Question: I have a problem managing a class in JMX. I exposed it to JMX, and set the manageable methods and attributes of my class by adding annotation but when I open my bean in the JConsole it exposed all the methods and it prints me the output like illustrated in the screenshot below :

I can still use my exposed methods without any problems but it's a bit annoying to allways have this error's window popping and to have to scroll down to find my exposed methods.
Here is how I declared my bean :
'''
<bean name="MBeanExporter" class="org.springframework.jmx.export.MBeanExporter">
<property name="beans">
<map>
<entry key="SmartTrade:name=tickEngine" value-ref="aggregationEngine" />
</map>
</property>
</bean>
'''
with aggregationEngine is a reference to my class :
'''
<bean name="aggregationEngine" class="com.smarttrade.tick.engine.TickEngine">
<!-- list of properties .... -->
</bean>
'''
and here a part of my class where you can see that 'setTickDataReader(..)' is not exposed but still appears in the JConsole, and also how I made my annotations for the good methods :
'''
public void setTickDataReader(TickDataReader tickDataReader) {
this.tickDataReader = tickDataReader;
}
public void setEnabled(boolean enabled) {
this.enabled = enabled;
}
@ManagedOperation(description = "Activate or deactivate tick data")
@ManagedOperationParameters({ @ManagedOperationParameter(name = "enable", description = "boolean") })
public void enableTickData(boolean enable) {
this.enabled = enable;
if (enabled) {
init();
} else {
unsubscribe();
}
}
'''
Any idea of where it can come from ?
Thanks in advance.
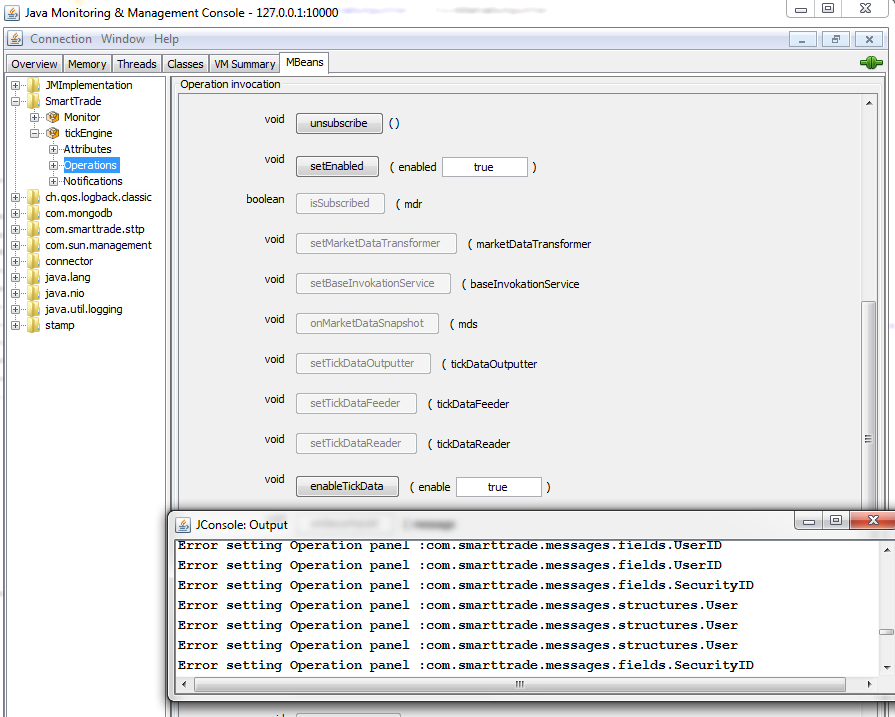
Answer: The 'org.springframework.jmx.export.MBeanExporter' by default uses the 'org.springframework.jmx.export.assembler.SimpleReflectiveMBeanInfoAssembler'. Which effectively exposes all the public methods to JMX.
To only have your annotated methods exported either switch to using the 'org.springframework.jmx.export.annotation.AnnotationMBeanExporter' or set the 'namingStrategy' and 'assembler' property in such a way that it uses annotation processing (which is basically what the 'org.springframework.jmx.export.annotation.AnnotationMBeanExporter' also does).